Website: macys
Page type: customer-info-address
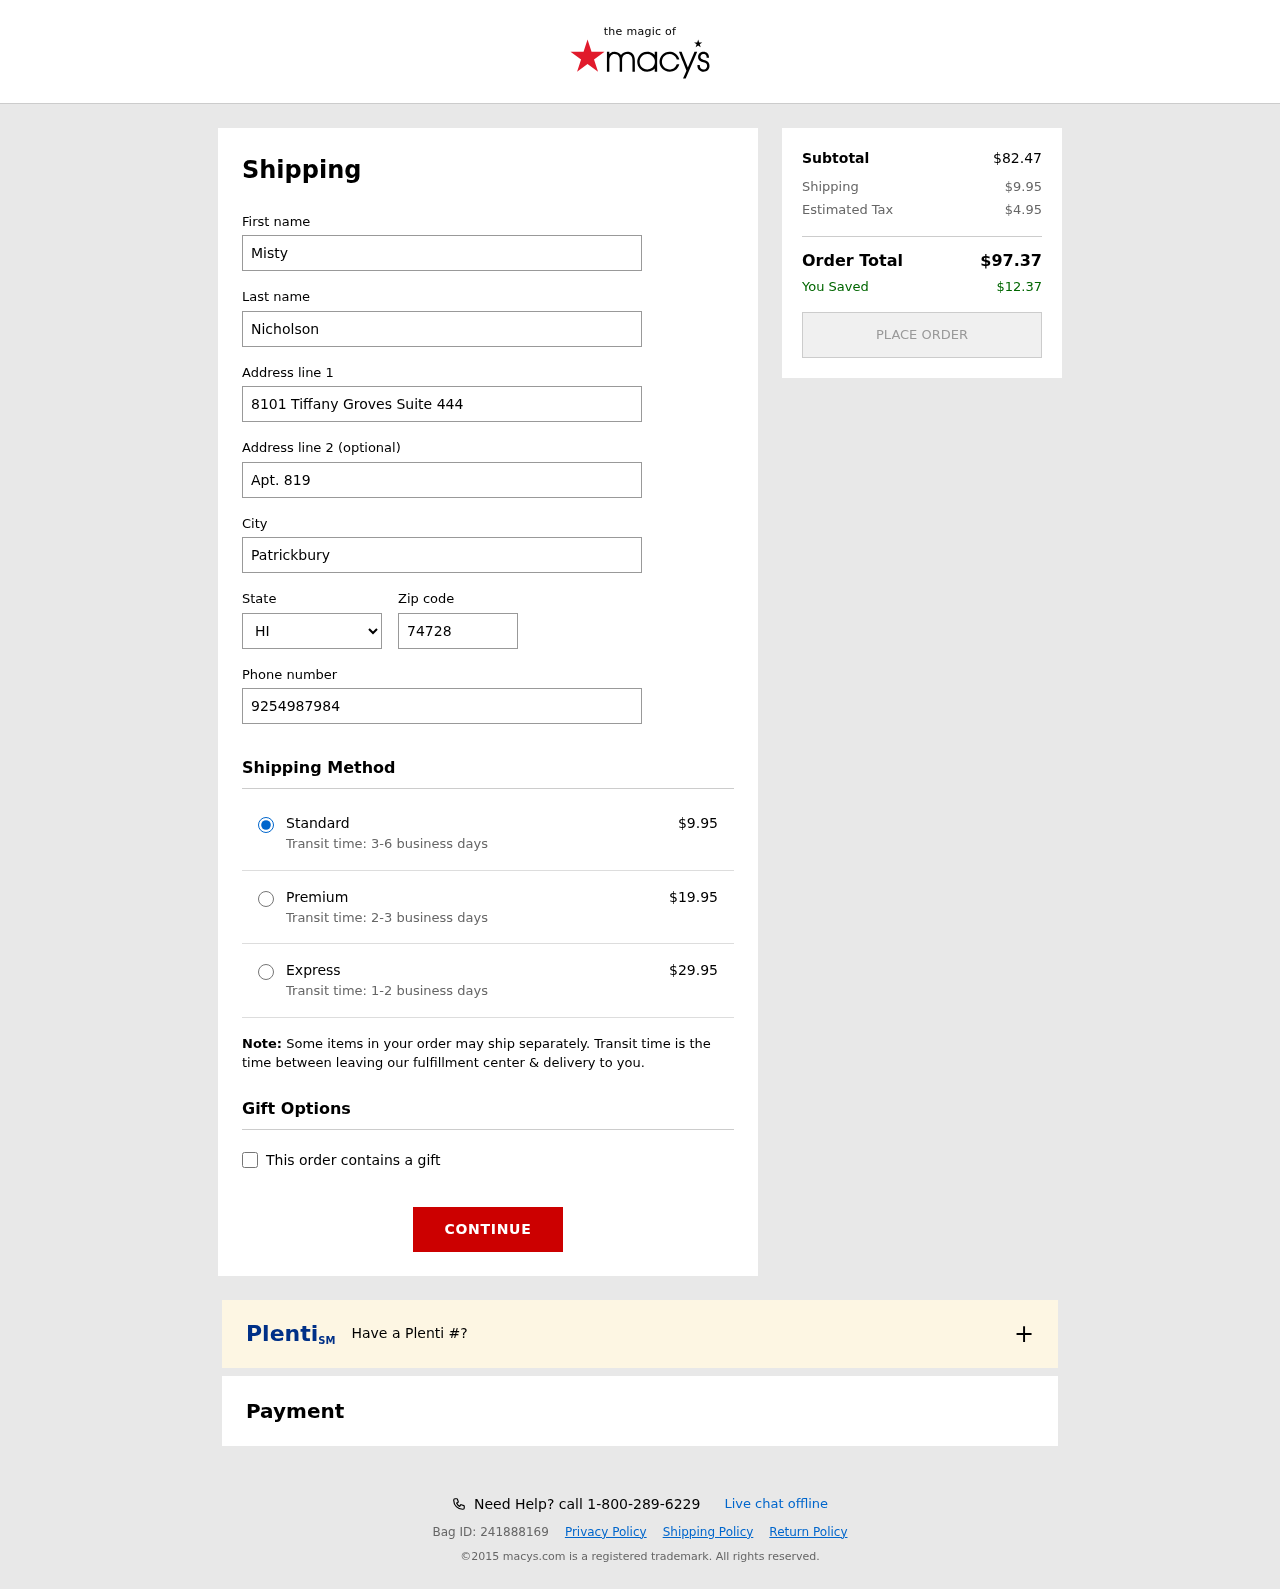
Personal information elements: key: PII_CITY
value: Patrickbury
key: PII_FIRSTNAME
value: Misty
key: PII_LASTNAME
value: Nicholson
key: PII_PHONE
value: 9254987984
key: PII_POSTCODE
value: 74728
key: PII_STATE_ABBR
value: HI
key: PII_STREET
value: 8101 Tiffany Groves Suite 444
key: PII_STREET2
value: Apt. 819
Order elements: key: ORDER_SHIPPING_COST
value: $9.95
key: ORDER_SHIPPING_COST_PREMIUM
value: $19.95
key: ORDER_SHIPPING_COST_EXPRESS
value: $29.95
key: ORDER_SUBTOTAL
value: $82.47
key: ORDER_TAX
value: $4.95
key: ORDER_TOTAL
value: $97.37
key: ORDER_SAVINGS
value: $12.37